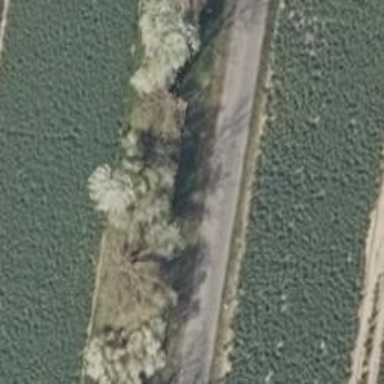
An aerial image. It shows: Row of deciduous broadleaved trees.